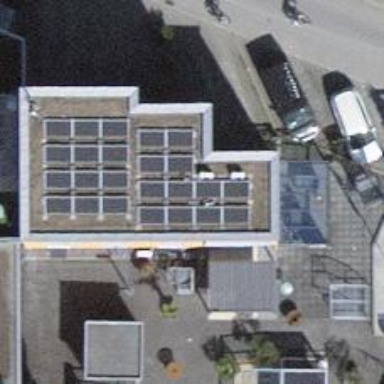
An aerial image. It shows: Solar power generator using photovoltaic method with solar photovoltaic panel types.